已知正三棱柱 \(ABC-A_1B_1C_1\) 的棱长均为 \(\dfrac{2}{3}\)，\(D\) 为 \(AA_1\) 的中点，则四面体 \(A_1BCD\) 的体积为（\(\quad\)）

\(\text{A}.\ \dfrac{\sqrt{3}}{81}\qquad\text{B}.\ \dfrac{2\sqrt{3}}{81}\qquad\text{C}.\ \dfrac{\sqrt{3}}{27}\qquad\text{D}.\ \dfrac{2\sqrt{3}}{27}\)
【解答】
\textbf{【答案】} A

\textbf{【分析】} 根据棱锥及棱柱的体积公式计算求解。

\textbf{【详解】} 如图所示，
\[
\because \text{几何体 } ABC-A_1B_1C_1 \text{ 为正三棱柱，且所有棱长均为 } \frac{2}{3},
\]
\begin{minipage}{0.3\textwidth}

\end{minipage}
\begin{minipage}{0.65\textwidth}
\[
\therefore \text{底面 } ABC \text{ 为正三角形，侧面 } BB_1C_1C \text{ 为正方形,}
\]
\end{minipage}

\[
\begin{aligned}
\text{则 } V_{\text{三棱锥 }A_1-BCD} &= V_{\text{三棱柱 }ABC-A_1B_1C_1} - V_{\text{四棱锥 }A_1-BB_1C_1C} - V_{\text{三棱锥 }D-ABC} \\
&= \frac{1}{2} \times \frac{2}{3} \times \frac{\sqrt{3}}{3} \times \frac{2}{3} - \frac{1}{3} \times \frac{2}{3} \times \frac{2}{3} \times \frac{\sqrt{3}}{3} - \frac{1}{3} \times \frac{1}{2} \times \frac{2}{3} \times \frac{\sqrt{3}}{3} \times \frac{1}{3} \\
&= \frac{\sqrt{3}}{81}.
\end{aligned}
\]

故选:A.
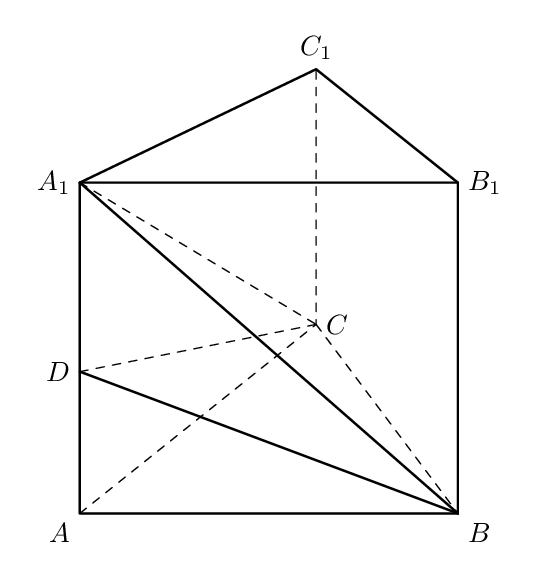